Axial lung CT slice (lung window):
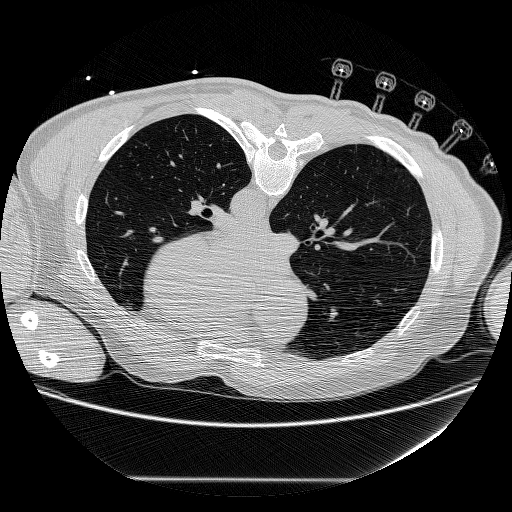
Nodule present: no